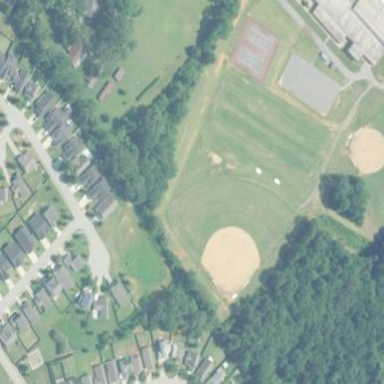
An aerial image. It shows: Baseball pitch for leisure land.